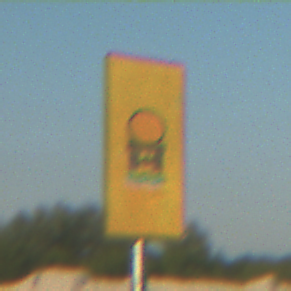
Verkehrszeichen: FahrzeugeMitWassergefaehrdenderLadungOhnePfeilsymbol
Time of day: SunriseSunset
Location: Outdoor (Beach)
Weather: Clear
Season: NotSpecified
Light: Natural